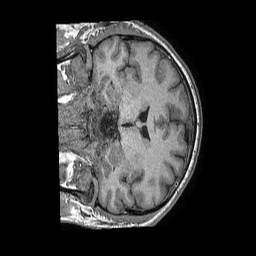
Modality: T1w
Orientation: coronal
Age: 39
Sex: male
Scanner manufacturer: philips
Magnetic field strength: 1.5 T
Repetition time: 0.007693 s
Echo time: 0.003508 s